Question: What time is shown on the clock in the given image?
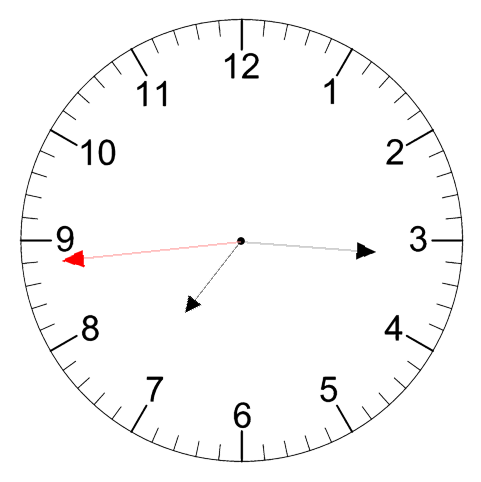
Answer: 07:15:44